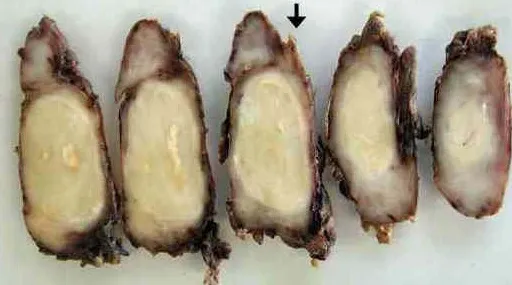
Macroscopic findings of the tumor. The tumor showing the continuity of the vagus nerve (arrow head) was whitish in color and oval shaped while measuring 5 x 3 cm in diameter.
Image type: pathology (giemsa)